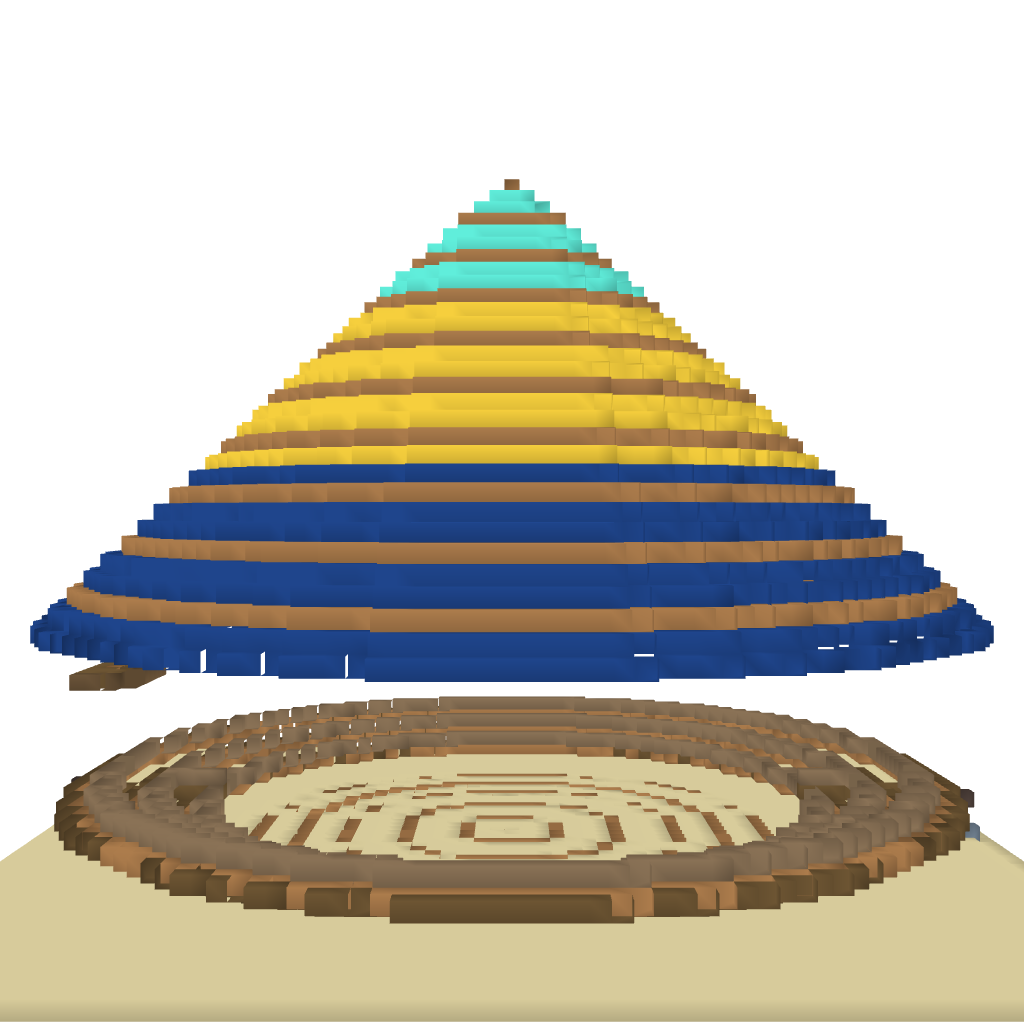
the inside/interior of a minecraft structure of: Arena